Interaction volume radius: 5 \u00c5
Interaction volume height: 50 \u00c5
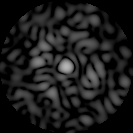
Disorder parameter: 0.8171